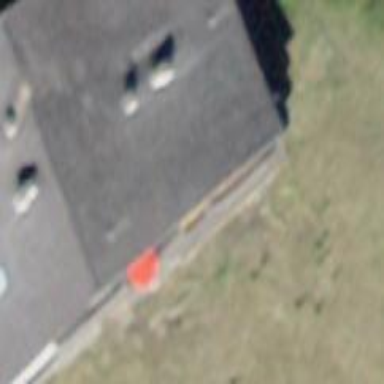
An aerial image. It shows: Building with tiled roof.